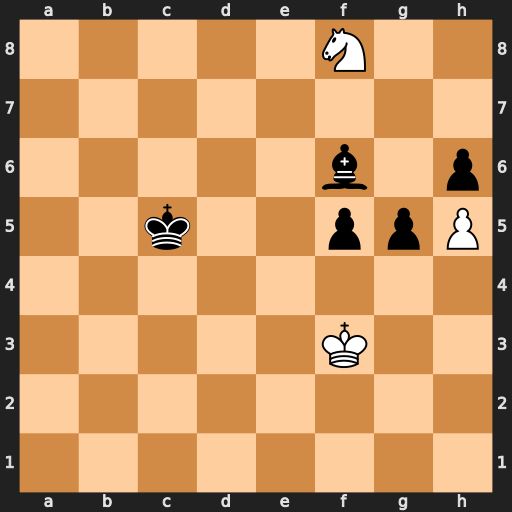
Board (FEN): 5N2/8/5b1p/2k2ppP/8/5K2/8/8
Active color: w
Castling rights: -
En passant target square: -
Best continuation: Nd7+ Kd5 Nxf6+